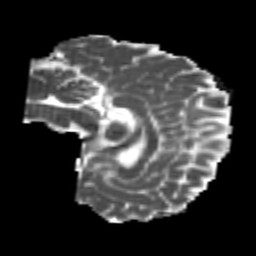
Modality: MD
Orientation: sagittal
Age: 26
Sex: female
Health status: healthy
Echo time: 0.074 s